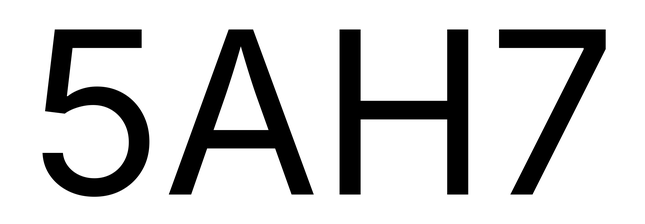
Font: Inter_Regular